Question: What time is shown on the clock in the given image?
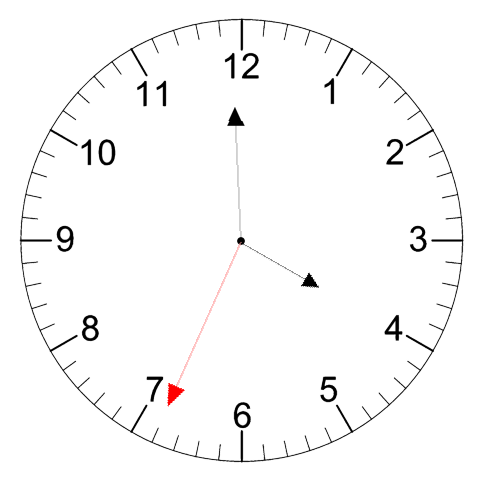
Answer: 03:59:34